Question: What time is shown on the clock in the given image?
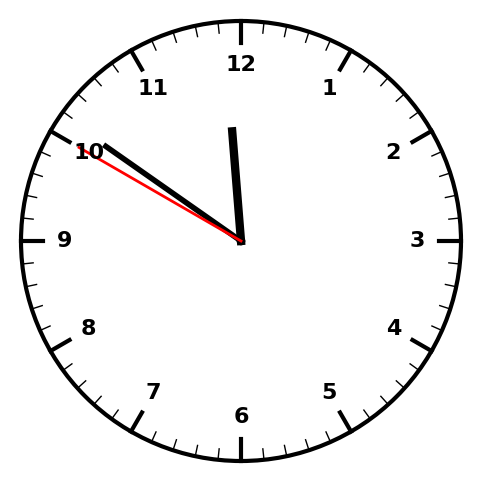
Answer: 11:50:50